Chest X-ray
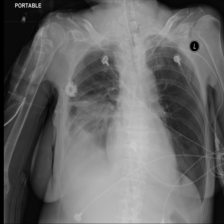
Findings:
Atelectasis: positive
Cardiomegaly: negative
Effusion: positive
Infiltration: negative
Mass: negative
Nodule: negative
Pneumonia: negative
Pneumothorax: negative
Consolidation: negative
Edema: negative
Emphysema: negative
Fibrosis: negative
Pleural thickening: negative
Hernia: negative